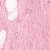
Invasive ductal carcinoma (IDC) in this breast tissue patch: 0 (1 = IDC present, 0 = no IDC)